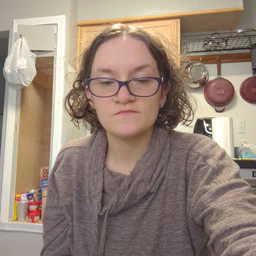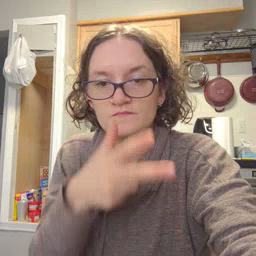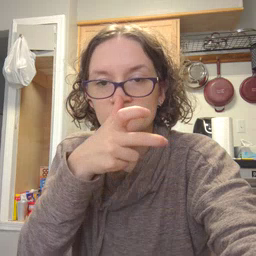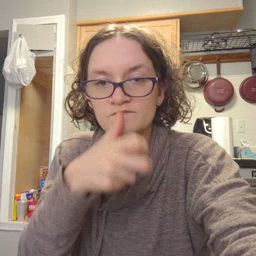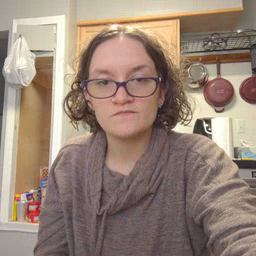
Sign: bug